Field crop: maize
Growth stage: 2
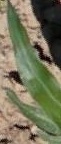
Species: maize